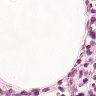
Metastatic tissue present: no